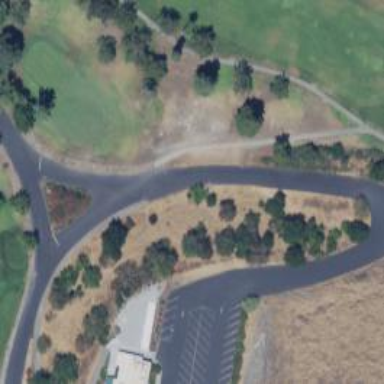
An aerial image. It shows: Service road used as golf cart path.